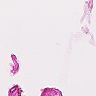
Metastatic tissue present: no